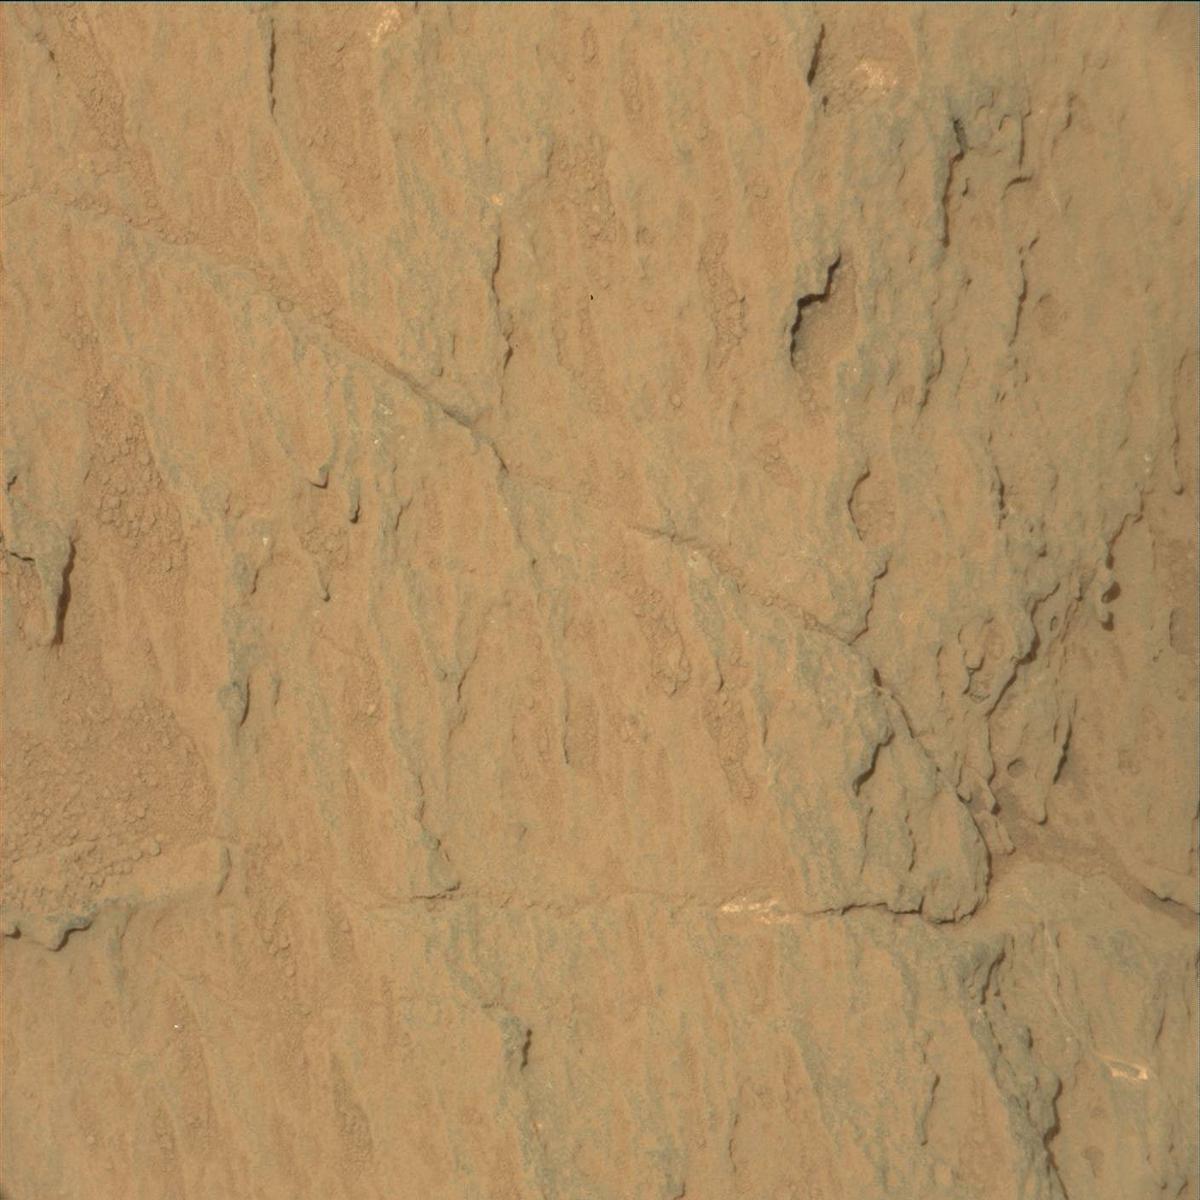
Terrain classes present: Bedrock, Sand / Soil